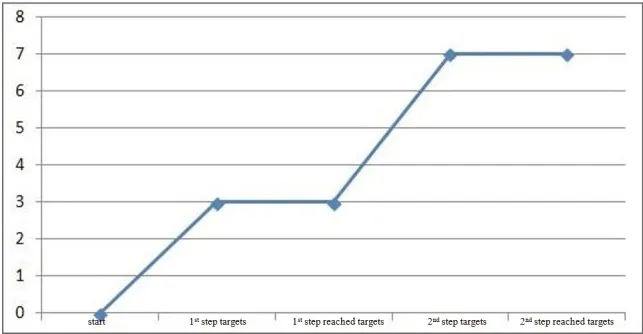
The participant's performance chart for the set and reached targets.
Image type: chart (chart)